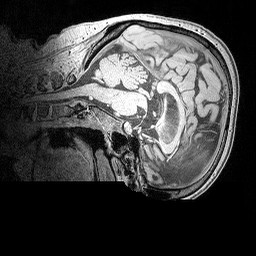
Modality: MP2RAGE
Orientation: sagittal
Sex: female
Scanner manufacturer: siemens
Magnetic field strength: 3 T
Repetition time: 5 s
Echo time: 0.00292 s